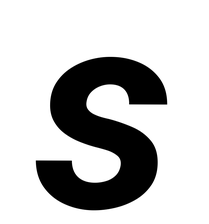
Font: Roboto-Italic_Bold_Italic